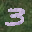
Label: 3